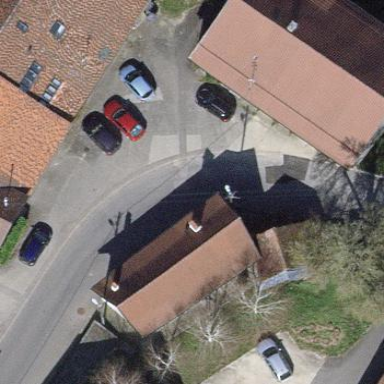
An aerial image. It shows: Simple house.